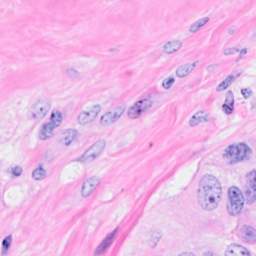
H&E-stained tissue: Breast